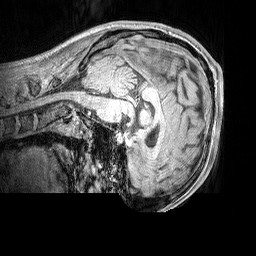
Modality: MP2RAGE
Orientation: sagittal
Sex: male
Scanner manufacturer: siemens
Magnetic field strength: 3 T
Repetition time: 5 s
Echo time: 0.00292 s